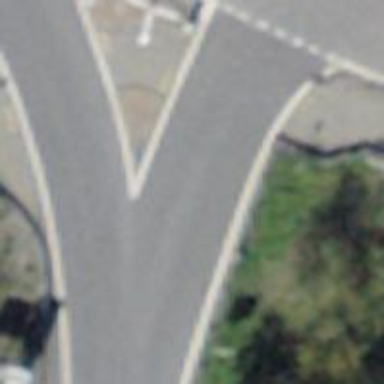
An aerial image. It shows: Trunk link highway with asphalt surface.